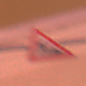
Verkehrszeichen: Arbeitsstelle
Umgebung: Outdoor, Urban
Tageszeit: Night
Wetter: Overcast
Licht: Artificial
Jahreszeit: Winter
Kontrast: MediumContrast